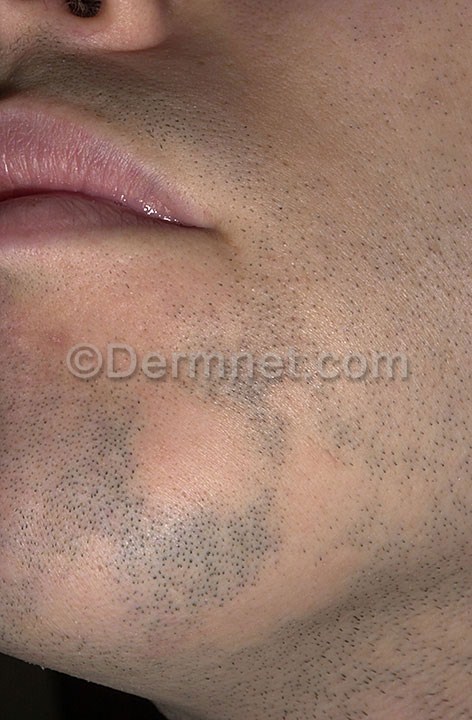
Disease: Hair Loss Photos Alopecia and other Hair Diseases